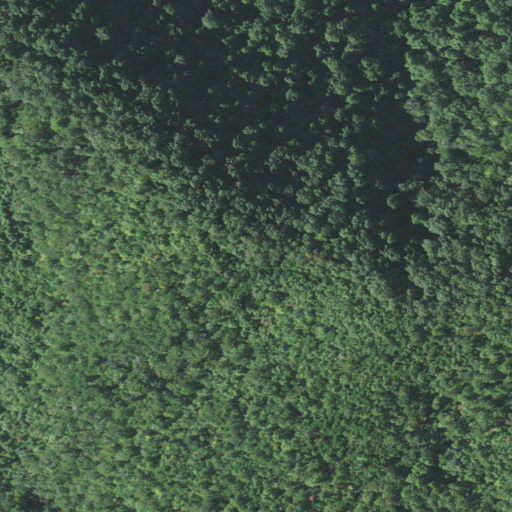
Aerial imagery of ridge(s) in North Carolina named Bee Ridge containing deciduous forest and mixed forest